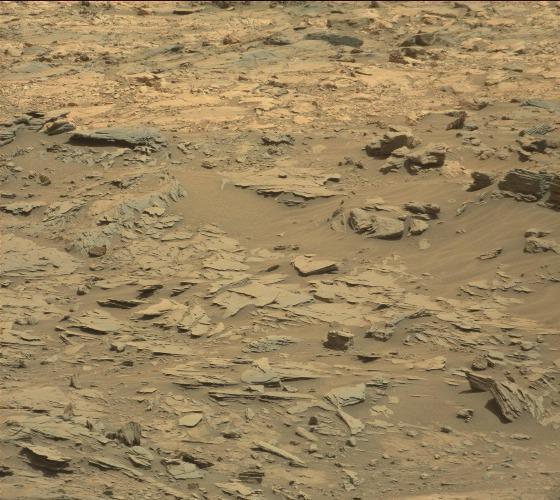
Terrain classes present: Bedrock, Gravel / Sand / Soil, Rock, Shadow